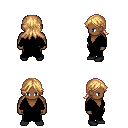
a pixel art fantasy rpg character, male body template, human, dark skin, black robe, gold greaves, light blonde loose hair, black shoes, four views (front, back, left, right), 2x2 character sprite sheet, small pixel art, hard edges, no anti-aliasing